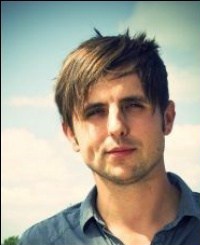
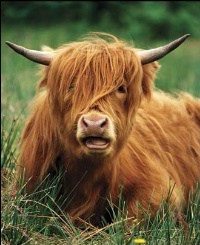
Blend attribute: Hair Style
Blending difficulty: Medium
Creative potential: Medium